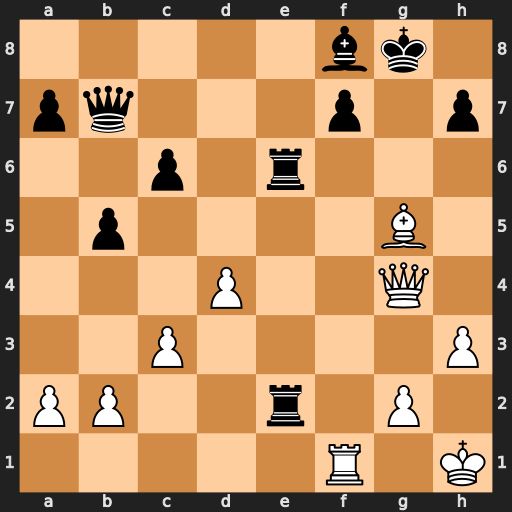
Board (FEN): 5bk1/pq3p1p/2p1r3/1p4B1/3P2Q1/2P4P/PP2r1P1/5R1K
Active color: w
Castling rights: -
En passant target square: -
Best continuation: Bf6+ Bg7 Qxg7#